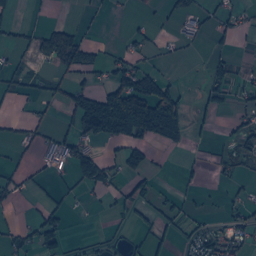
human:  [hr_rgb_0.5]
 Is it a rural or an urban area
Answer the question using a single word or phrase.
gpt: rural

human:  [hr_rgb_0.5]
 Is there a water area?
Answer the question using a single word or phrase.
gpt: yes

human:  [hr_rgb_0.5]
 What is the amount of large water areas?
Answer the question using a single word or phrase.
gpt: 7

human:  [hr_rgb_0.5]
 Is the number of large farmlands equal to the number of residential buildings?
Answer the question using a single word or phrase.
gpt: no

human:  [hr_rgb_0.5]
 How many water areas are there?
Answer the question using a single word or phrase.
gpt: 35

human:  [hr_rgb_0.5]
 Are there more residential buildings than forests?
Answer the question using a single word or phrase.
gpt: yes

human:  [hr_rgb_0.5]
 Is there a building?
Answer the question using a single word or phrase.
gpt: yes

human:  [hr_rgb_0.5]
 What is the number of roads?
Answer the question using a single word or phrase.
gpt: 91

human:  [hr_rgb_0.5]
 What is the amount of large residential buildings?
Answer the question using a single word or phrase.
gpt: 2

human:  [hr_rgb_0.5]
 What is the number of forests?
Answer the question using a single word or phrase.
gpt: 115

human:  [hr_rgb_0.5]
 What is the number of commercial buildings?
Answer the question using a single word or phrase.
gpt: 1

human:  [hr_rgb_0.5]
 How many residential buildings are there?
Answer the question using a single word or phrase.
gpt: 222

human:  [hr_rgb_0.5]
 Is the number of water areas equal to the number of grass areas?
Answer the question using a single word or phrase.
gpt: no

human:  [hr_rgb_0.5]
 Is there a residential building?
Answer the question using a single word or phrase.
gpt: yes

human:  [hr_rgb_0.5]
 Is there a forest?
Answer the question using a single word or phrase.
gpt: yes

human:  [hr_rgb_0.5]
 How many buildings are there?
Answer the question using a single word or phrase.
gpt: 226

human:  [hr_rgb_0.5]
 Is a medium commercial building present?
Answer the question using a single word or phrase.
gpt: no

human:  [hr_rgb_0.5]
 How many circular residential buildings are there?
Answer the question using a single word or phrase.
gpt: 1

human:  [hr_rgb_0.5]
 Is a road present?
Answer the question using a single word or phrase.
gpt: yes

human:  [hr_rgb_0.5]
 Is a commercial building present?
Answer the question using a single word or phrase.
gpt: yes

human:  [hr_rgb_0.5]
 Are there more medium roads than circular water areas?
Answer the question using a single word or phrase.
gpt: no

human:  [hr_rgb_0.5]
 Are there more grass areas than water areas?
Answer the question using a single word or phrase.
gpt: yes

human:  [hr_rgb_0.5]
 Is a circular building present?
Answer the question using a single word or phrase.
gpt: yes

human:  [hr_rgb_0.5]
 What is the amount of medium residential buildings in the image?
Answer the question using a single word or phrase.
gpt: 166

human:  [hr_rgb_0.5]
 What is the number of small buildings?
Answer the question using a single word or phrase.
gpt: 212

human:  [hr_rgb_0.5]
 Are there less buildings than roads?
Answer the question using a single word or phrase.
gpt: no

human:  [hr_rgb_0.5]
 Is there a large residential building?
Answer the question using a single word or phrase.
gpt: yes

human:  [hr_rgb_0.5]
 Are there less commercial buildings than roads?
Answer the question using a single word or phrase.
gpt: yes

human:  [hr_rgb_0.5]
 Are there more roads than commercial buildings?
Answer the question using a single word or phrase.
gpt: yes

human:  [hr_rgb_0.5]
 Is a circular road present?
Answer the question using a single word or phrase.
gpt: no

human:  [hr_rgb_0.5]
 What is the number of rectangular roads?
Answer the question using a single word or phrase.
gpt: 0

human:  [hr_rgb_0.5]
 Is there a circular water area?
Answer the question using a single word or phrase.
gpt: yes

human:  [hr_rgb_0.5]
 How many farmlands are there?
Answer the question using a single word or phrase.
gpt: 41

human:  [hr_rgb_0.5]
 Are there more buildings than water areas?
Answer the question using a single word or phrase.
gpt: yes

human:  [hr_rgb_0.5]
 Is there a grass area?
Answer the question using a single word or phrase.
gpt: yes

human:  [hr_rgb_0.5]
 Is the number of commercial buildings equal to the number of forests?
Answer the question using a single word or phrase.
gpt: no

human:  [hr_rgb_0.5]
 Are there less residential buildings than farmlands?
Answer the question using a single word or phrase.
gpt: no

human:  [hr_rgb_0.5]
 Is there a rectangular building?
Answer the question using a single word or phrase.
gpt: yes

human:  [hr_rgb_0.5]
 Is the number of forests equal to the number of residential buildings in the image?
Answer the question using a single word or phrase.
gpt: no

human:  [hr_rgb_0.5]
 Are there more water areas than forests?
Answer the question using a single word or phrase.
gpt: no

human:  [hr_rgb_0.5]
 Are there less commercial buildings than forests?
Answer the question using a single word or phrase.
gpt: yes

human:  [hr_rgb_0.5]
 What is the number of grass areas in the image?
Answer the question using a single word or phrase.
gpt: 150

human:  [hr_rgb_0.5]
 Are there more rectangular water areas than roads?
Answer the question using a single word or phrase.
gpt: no

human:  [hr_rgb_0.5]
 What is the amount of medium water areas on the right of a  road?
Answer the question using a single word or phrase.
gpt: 7

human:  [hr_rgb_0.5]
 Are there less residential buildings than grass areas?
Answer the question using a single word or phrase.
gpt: no

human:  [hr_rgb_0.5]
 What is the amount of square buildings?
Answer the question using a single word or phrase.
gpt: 1

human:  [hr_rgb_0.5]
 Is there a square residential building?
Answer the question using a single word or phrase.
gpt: yes

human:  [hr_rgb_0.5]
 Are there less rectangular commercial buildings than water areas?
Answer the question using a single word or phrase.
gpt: yes

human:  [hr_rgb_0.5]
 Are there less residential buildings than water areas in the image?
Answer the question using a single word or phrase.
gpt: no

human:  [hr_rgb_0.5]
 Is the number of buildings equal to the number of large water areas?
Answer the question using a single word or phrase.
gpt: no

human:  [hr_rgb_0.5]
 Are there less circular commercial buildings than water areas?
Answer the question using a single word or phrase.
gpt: yes

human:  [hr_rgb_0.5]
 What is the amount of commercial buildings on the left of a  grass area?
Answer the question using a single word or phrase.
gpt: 1

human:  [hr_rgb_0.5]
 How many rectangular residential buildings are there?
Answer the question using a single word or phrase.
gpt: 157

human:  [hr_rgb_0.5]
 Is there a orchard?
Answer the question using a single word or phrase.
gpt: yes

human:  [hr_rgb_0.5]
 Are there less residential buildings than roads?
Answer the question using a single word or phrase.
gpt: no

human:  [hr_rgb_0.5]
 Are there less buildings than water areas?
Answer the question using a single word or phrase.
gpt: no

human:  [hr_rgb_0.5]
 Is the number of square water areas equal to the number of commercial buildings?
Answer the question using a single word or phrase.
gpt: no

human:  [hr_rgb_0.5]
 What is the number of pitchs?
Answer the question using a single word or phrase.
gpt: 2

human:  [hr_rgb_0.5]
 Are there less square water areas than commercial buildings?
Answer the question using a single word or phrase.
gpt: no

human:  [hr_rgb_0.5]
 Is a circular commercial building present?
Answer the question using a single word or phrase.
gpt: no

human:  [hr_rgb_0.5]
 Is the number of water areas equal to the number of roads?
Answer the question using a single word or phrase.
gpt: no

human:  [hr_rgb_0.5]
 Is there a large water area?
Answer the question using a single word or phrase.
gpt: yes

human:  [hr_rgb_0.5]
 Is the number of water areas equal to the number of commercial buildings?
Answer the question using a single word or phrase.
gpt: no

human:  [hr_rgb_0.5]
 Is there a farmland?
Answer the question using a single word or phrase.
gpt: yes